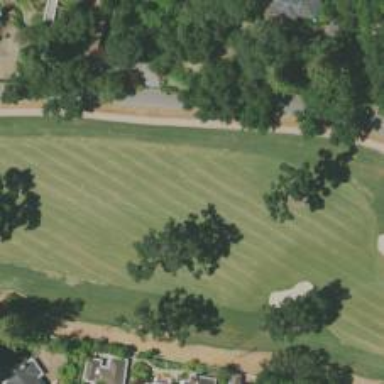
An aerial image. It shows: View of golf hole.